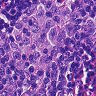
Metastatic tissue present: no